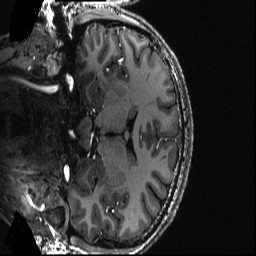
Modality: T1w
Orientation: coronal
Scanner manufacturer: siemens
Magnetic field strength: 6.98 T
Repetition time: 2.6 s
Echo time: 0.00343 s